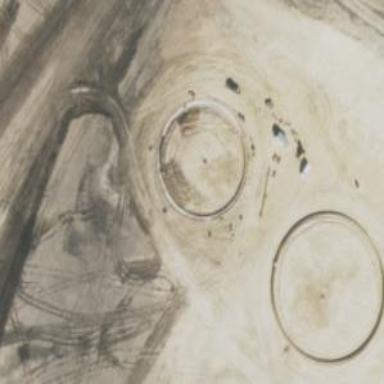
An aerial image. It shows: Storage tank created as man-made structure.